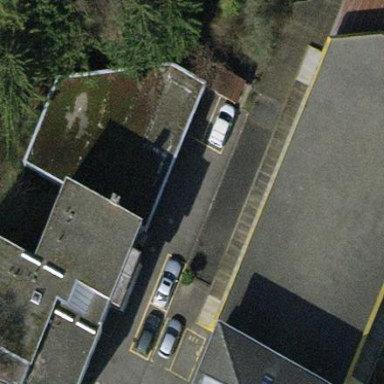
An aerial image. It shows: Building with apartments and flat roof.